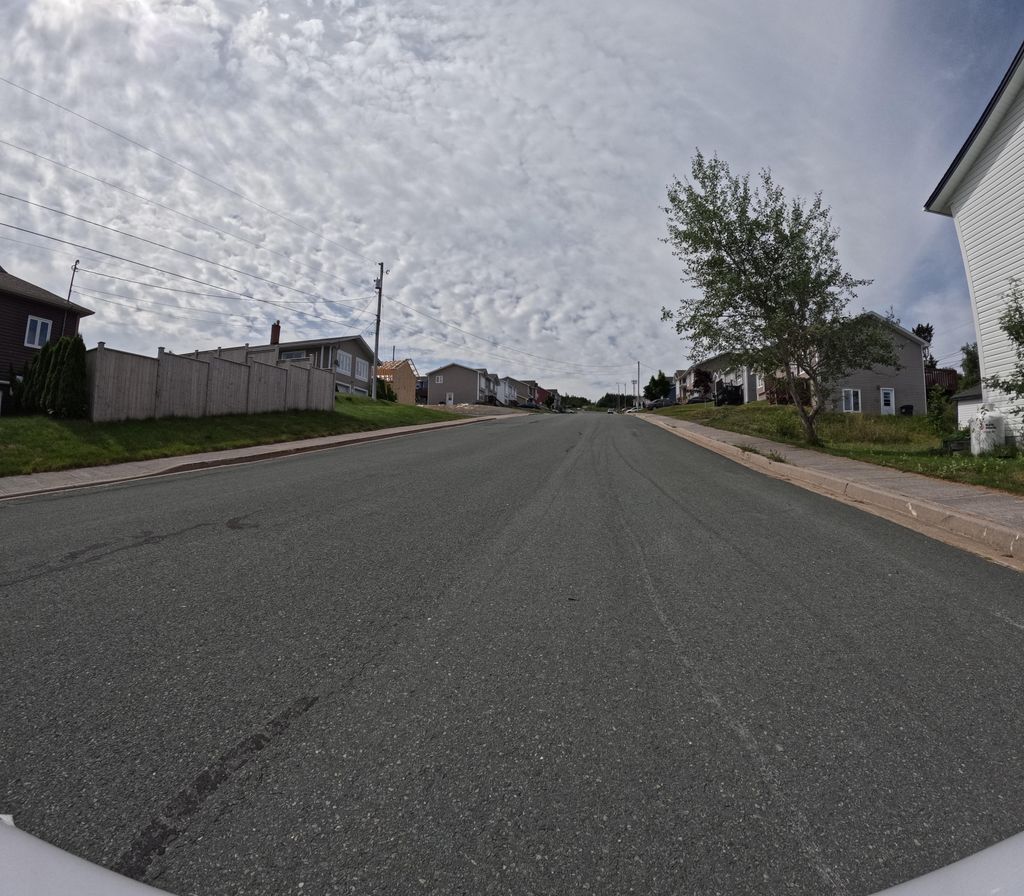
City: st_johns